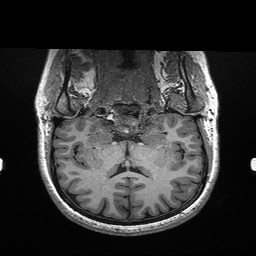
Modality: T1w
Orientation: sagittal
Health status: healthy
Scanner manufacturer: siemens
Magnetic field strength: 3 T
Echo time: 0.00298 s